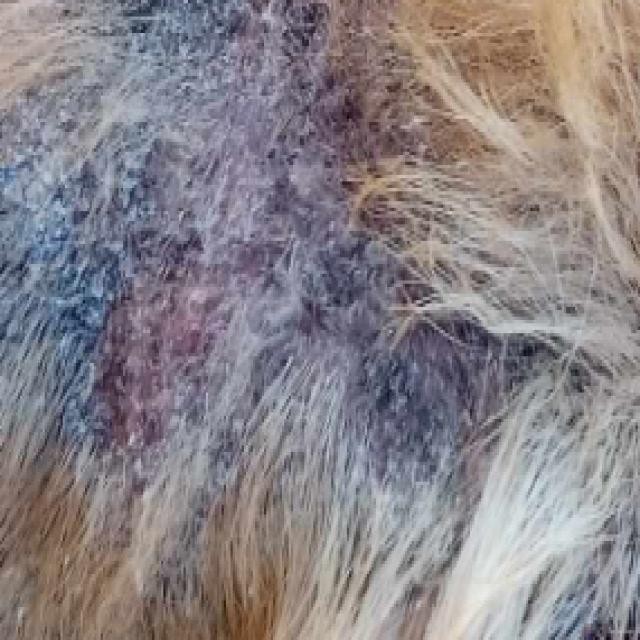
Canine demodicosis (Demodex mange) — caused by Demodex canis mites. Presents with alopecia, follicular papules, pustules, and comedones. Often localized on face and forelimbs.